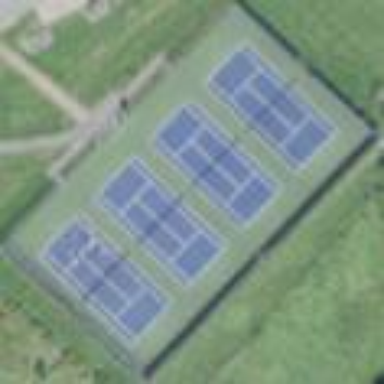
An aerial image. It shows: Sports centre dedicated to tennis.